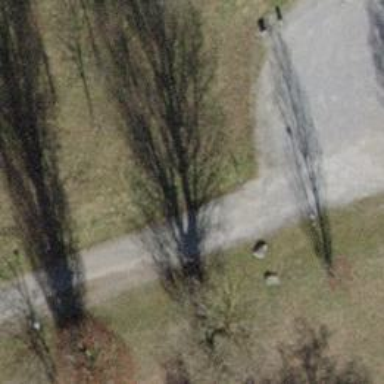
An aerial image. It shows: Bollard barrier.